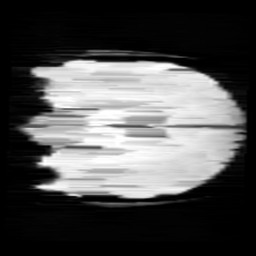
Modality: minIP
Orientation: coronal
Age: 11
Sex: female
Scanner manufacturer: siemens
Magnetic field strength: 3 T
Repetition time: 0.027 s
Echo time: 0.02 s